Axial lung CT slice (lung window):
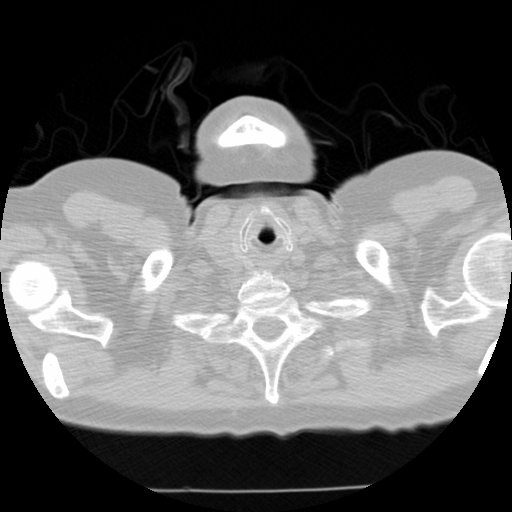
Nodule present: no